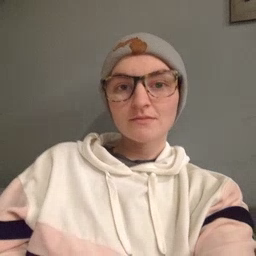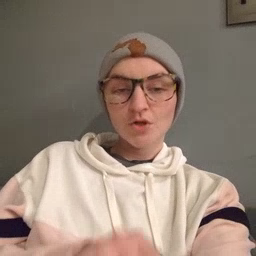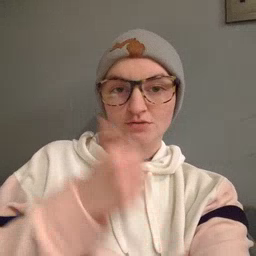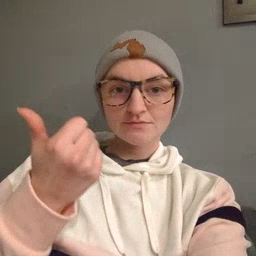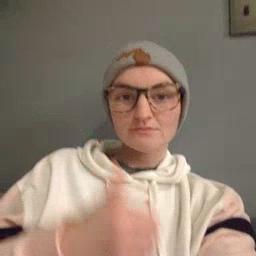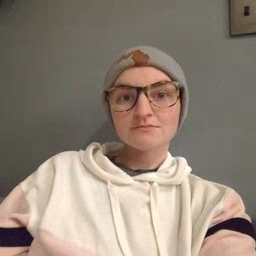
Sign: another